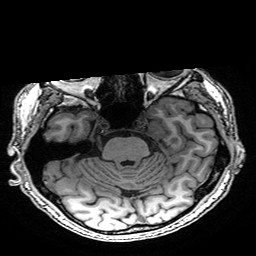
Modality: T1w
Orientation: coronal
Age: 67
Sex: male
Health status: healthy
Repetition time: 2.53 s
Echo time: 0.0034 s